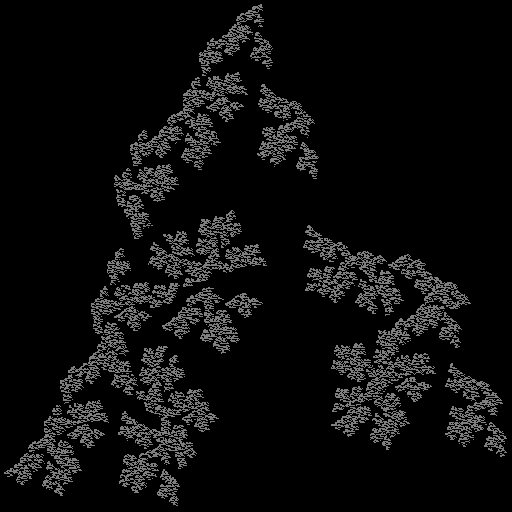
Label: penta